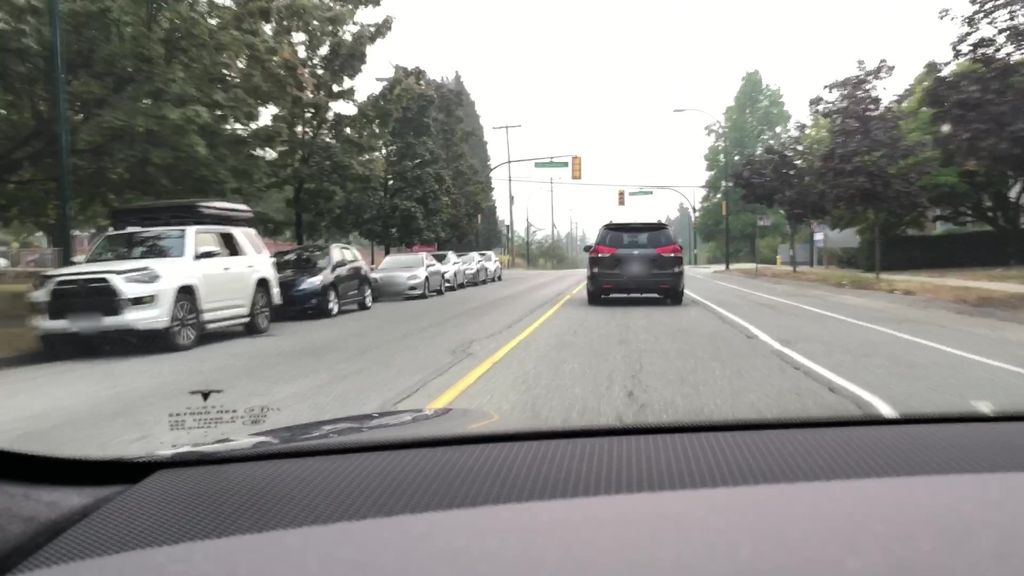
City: vancouver